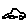
Label: car